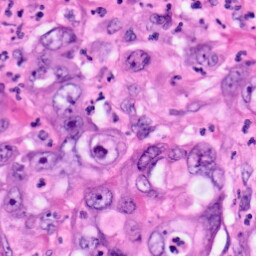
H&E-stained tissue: Pancreatic